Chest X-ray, PA view. Patient: 61 years old, sex F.
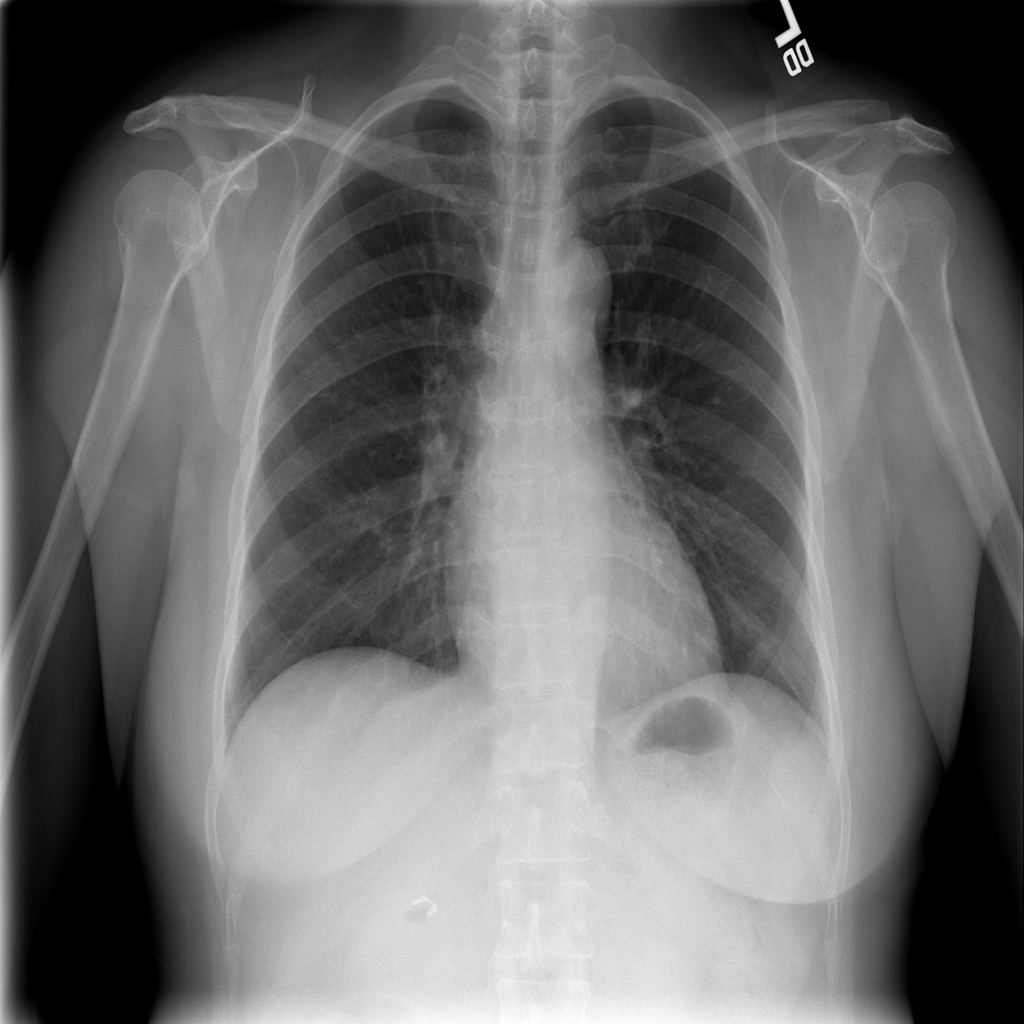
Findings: No Finding